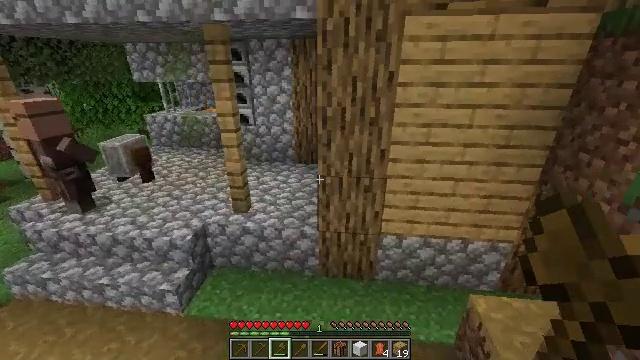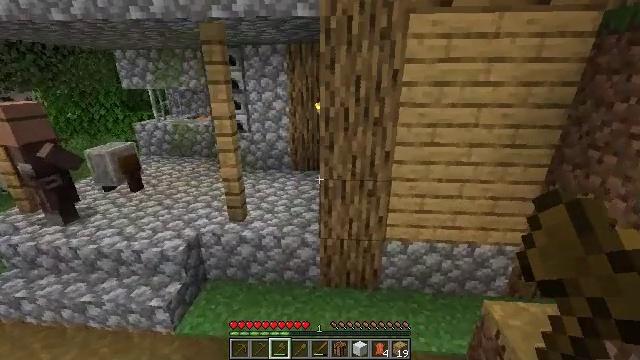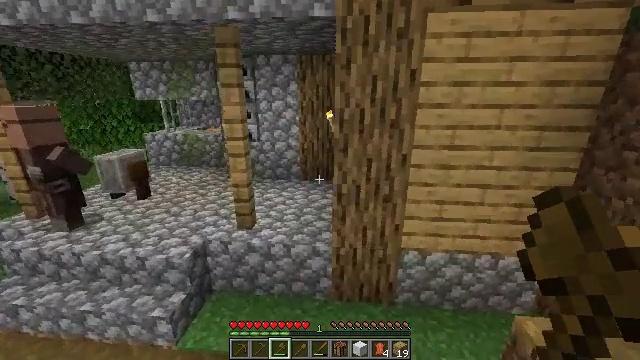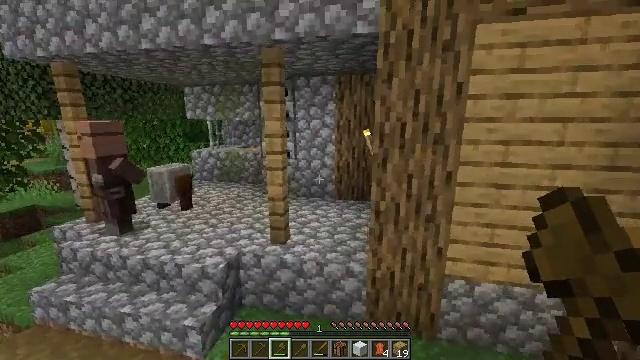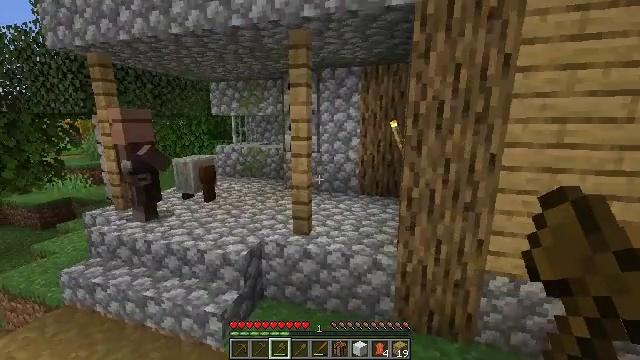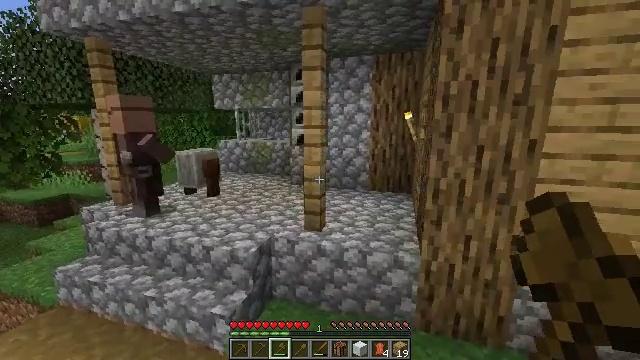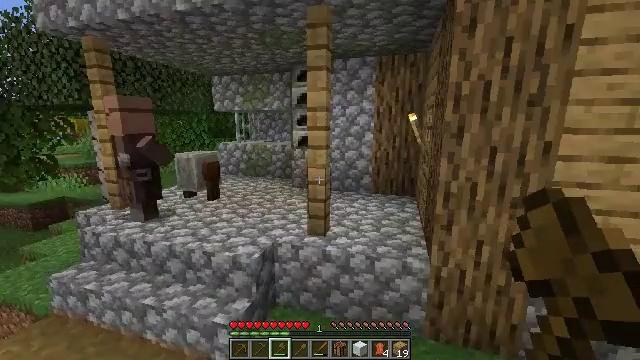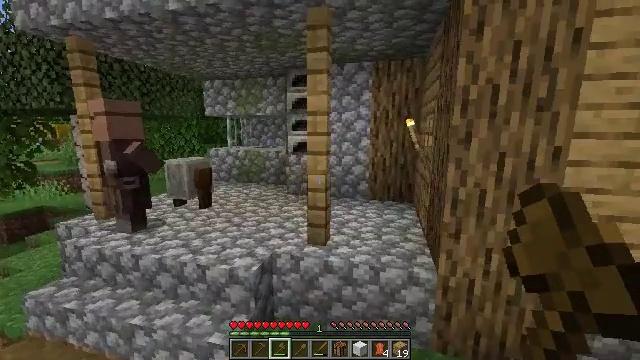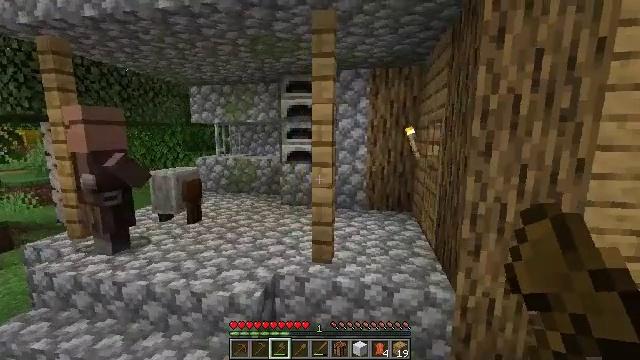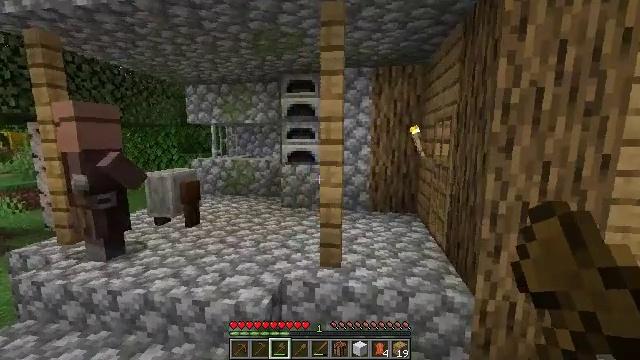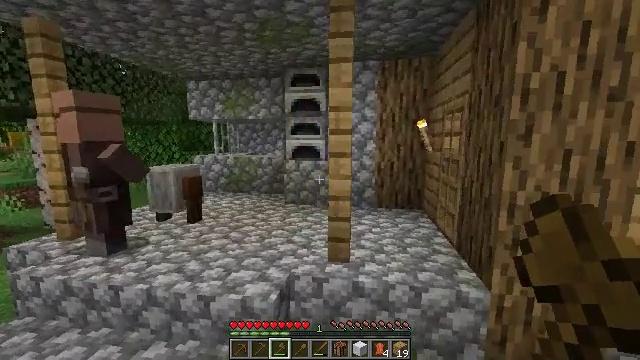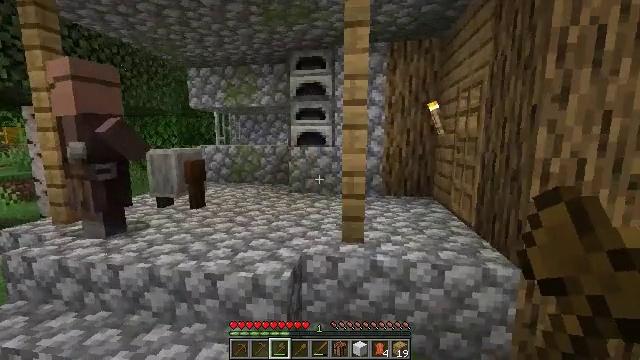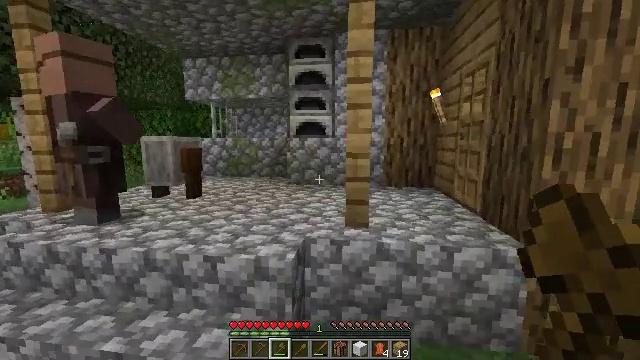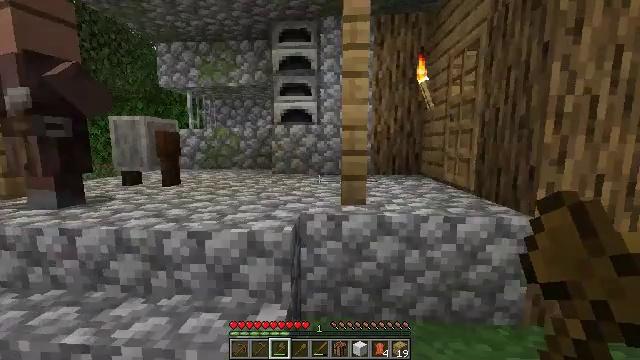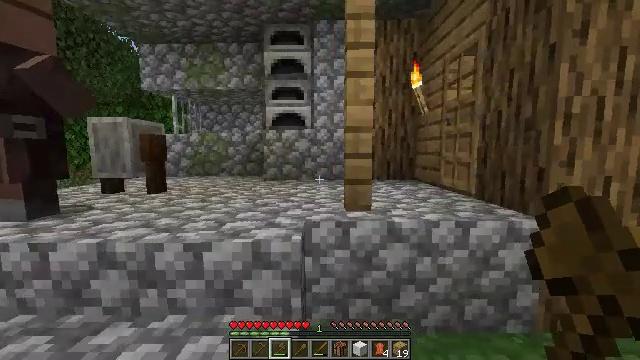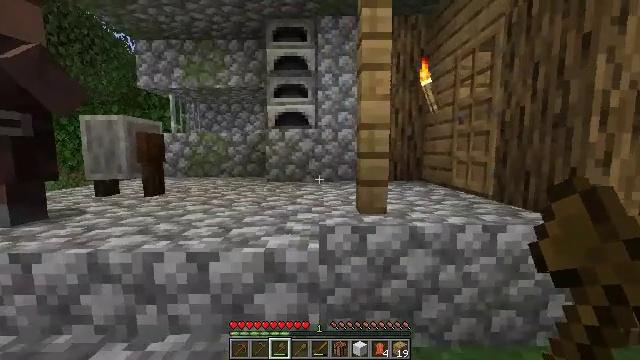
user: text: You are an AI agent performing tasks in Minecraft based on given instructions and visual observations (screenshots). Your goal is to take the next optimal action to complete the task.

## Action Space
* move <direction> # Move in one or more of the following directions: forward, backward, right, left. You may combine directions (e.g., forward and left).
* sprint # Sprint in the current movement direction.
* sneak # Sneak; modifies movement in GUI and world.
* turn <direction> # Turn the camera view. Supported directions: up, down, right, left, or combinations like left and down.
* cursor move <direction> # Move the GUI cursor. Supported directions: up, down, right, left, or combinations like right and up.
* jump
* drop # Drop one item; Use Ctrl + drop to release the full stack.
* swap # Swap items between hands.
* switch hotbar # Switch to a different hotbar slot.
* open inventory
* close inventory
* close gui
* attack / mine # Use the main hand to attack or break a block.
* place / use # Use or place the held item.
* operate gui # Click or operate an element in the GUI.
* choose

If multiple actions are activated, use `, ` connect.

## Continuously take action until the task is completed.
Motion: motion action
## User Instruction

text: Collect a hay block for crafting.
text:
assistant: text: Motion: move forward and move left, turn right and up
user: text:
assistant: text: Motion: move forward and move left, turn left and up
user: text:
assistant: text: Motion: move forward and move left, turn left and up
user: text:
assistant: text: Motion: move forward and move left, turn left and up
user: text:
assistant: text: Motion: move forward and move left
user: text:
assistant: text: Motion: move forward and move left
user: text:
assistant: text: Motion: move forward and move left, turn right and up
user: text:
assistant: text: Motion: move forward and move left, turn right and up
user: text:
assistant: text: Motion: move forward and move left, turn right
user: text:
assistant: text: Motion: move forward and move left
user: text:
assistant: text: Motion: move forward and move left
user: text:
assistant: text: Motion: move forward and move left
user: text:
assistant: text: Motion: move forward and move left, turn right
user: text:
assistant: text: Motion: move forward and move left, turn right and up
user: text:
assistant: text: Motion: move forward
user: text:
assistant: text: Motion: move forward
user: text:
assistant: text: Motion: move forward
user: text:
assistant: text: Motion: move forward
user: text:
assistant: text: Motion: move forward
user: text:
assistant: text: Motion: move forward and move left
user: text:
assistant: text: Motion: move forward and move left
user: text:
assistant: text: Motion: move forward and move left, turn right and up
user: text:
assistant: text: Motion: move forward and move left, turn right
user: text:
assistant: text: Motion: move forward and move left
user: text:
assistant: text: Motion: move forward and move left
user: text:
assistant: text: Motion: move forward and move left
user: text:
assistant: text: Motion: move forward
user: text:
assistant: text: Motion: move forward
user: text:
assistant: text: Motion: move forward, turn down
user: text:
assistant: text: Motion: move forward, turn down